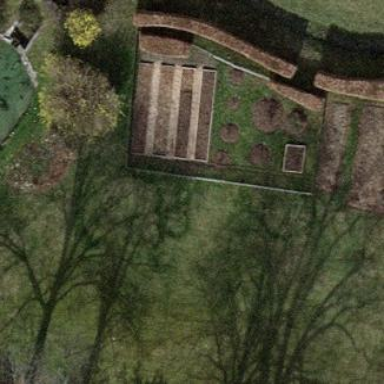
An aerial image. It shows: Garden that is leisure land.